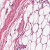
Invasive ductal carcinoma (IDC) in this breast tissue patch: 0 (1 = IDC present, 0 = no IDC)